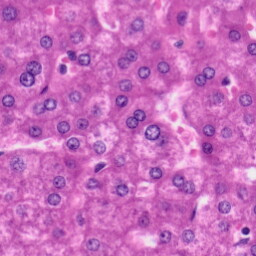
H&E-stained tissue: Liver